Question: good day everyone,
i'm working on this react-native project and i got a problem with the scrollView component and buttons positions. so basically i want to have 2 buttons, to either confirm or cancel my choice from the scrollView, underneath the scrollview and each one is filling half the width. both the buttons and the scrollview are found inside a modal.
i have tried every combination of flexbox and heights i managed to think of but nothing worked and the height of the section including the buttons is still way bigger than i want and buttons are not side by side.
this the component with the problem:
'''
import React, { Component } from 'react';
import { View, Text, StyleSheet, TouchableOpacity, Modal, TouchableHighlight, ScrollView, FlatList } from 'react-native';
import { NavigationActions } from "react-navigation";
import genericStyle from '../../styles/generic-style';
import { colors, fontSizes } from '../../styles/base';
import values from '../../styles/responsive';
import NAVLogo from '../generic/NAVLogo';
export default class Welcome extends Component {
state = {
modalVisible: false,
values: [
{
id: 1,
text: "one"
},
{
id: 2,
text: "two"
},
{
id: 3,
text: "three"
},
{
id: 4,
text: "four"
},
{
id: 5,
text: "five"
},
{
id: 6,
text: "six"
},
{
id: 7,
text: "seven"
},
]
};
setModalVisible(visible) {
this.setState({ modalVisible: visible });
}
render() {
return (
<View style={[styles.welcome, genericStyle.centerContainer]}>
<Modal
animationType="slide"
transparent={true}
visible={this.state.modalVisible}
onRequestClose={() => {
Alert.alert("Modal has been closed.");
}}
>
<View style={styles.modal}>
<View style={styles.modalContent}>
<View style={styles.scrollViewStyle}>
<ScrollView style={styles.scrollViewStyle}>
{this.state.values.map((value, index) => (
<TouchableHighlight
onPress={() => console.log("TH1...")}
style={styles.company}
key={value.id}
>
<Text>{value.text}</Text>
</TouchableHighlight>
))}
</ScrollView>
</View>
<View
style={{
flex: 1,
flexDirection: "column",
height: "15%"
}}
>
<TouchableOpacity
onPress={() => {
this.setModalVisible(!this.state.modalVisible);
}}
>
<Text>confirm</Text>
</TouchableOpacity>
<TouchableOpacity
onPress={() => {
this.setModalVisible(!this.state.modalVisible);
}}
>
<Text>cancel</Text>
</TouchableOpacity>
</View>
</View>
</View>
</Modal>
<NAVLogo />
<Text style={styles.text}>
Welcome
<Text style={styles.uname}>
{" " + this.props.navigation.getParam("uname", "Unknown")}
</Text>
</Text>
<TouchableOpacity
onPress={() => {
console.log("company");
this.setModalVisible(true);
}}
style={styles.btnContainer}
>
<View style={styles.btn}>
<Text style={styles.btnText}>Select Company</Text>
</View>
</TouchableOpacity>
<TouchableOpacity
onPress={() => {
console.log("log out");
this.props.navigation.dispatch(
NavigationActions.navigate({
routeName: "Home"
})
);
}}
style={styles.btnContainer}
>
<View style={styles.btn}>
<Text style={styles.btnText}> Log out </Text>
</View>
</TouchableOpacity>
</View>
);
}
}
const styles = StyleSheet.create({
welcome: {
backgroundColor: colors.sky
},
btn: {
width: "75%",
paddingVertical: 15,
backgroundColor: colors.darksky,
marginTop: values.mtb + 3,
alignItems: "center"
},
btnText: {
fontSize: values.fontSize + 2,
color: colors.light
},
btnContainer: {
width: "100%",
alignItems: "center"
},
text: {
fontSize: values.fontSize,
color: colors.dark,
fontWeight: "400",
marginVertical: 20
},
uname: {
fontWeight: "900",
fontSize: values.fontSize + 2
},
modalContent: {
width: "80%",
backgroundColor: colors.light,
flex: 0
},
modal: {
flex: 1,
alignItems: "center",
justifyContent: "center",
backgroundColor: "rgba(00,00,00,0.3)"
},
company: {
width: "100%",
borderBottomColor: colors.dark,
borderBottomWidth: 1,
paddingLeft: 35,
paddingVertical: 30
},
scrollViewStyle: {
flexGrow: 0,
flex: 0,
height: "85%"
}
});
'''
this is the way the modal is displayed (i haven't worked that much on styling since i was stuck with positioning the buttons for the past 2 hours):

i hope someone can help me out with this. i'm new to react native so i'm pretty sure this is a trivial issue that i missed somewhere.
thanks to everyone in advance for the their time and help.
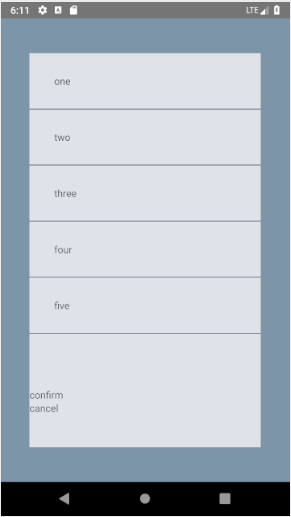
Answer: use 'flexDirection:'row'' to make it side by side, and 'position:'absolute'' to make it stay at the bottom
'''
<View
style={{
position:'absolute',
bottom:10,
flexDirection: "row",
justifyContent:'space-between',
width:'100%'
}}>
<TouchableOpacity>
<Text> CONFIRM </Text>
</TouchableOpacity>
<TouchableOpacity>
<Text> CANCEL </Text>
</TouchableOpacity>
</View>
'''